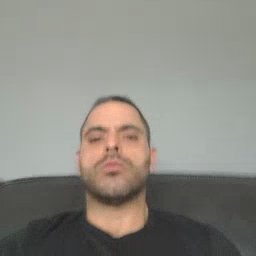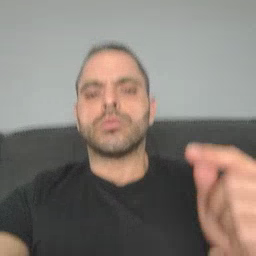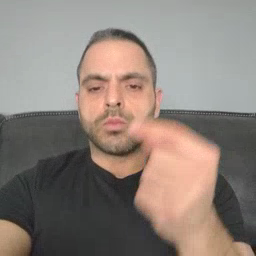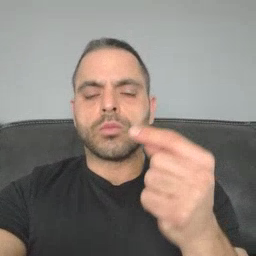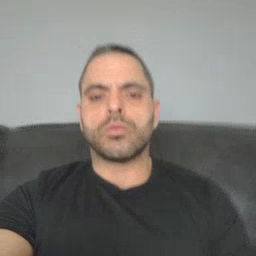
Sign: owie